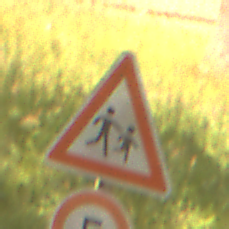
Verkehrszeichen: KinderLinks
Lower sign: Geschwindigkeit5
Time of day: Midday
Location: Outdoor (Nature)
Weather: PartlyCloudy
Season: NotSpecified
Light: Natural